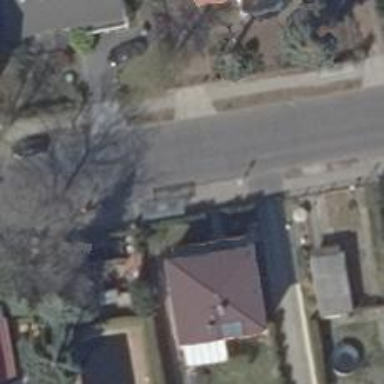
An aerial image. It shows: Sidewalk.